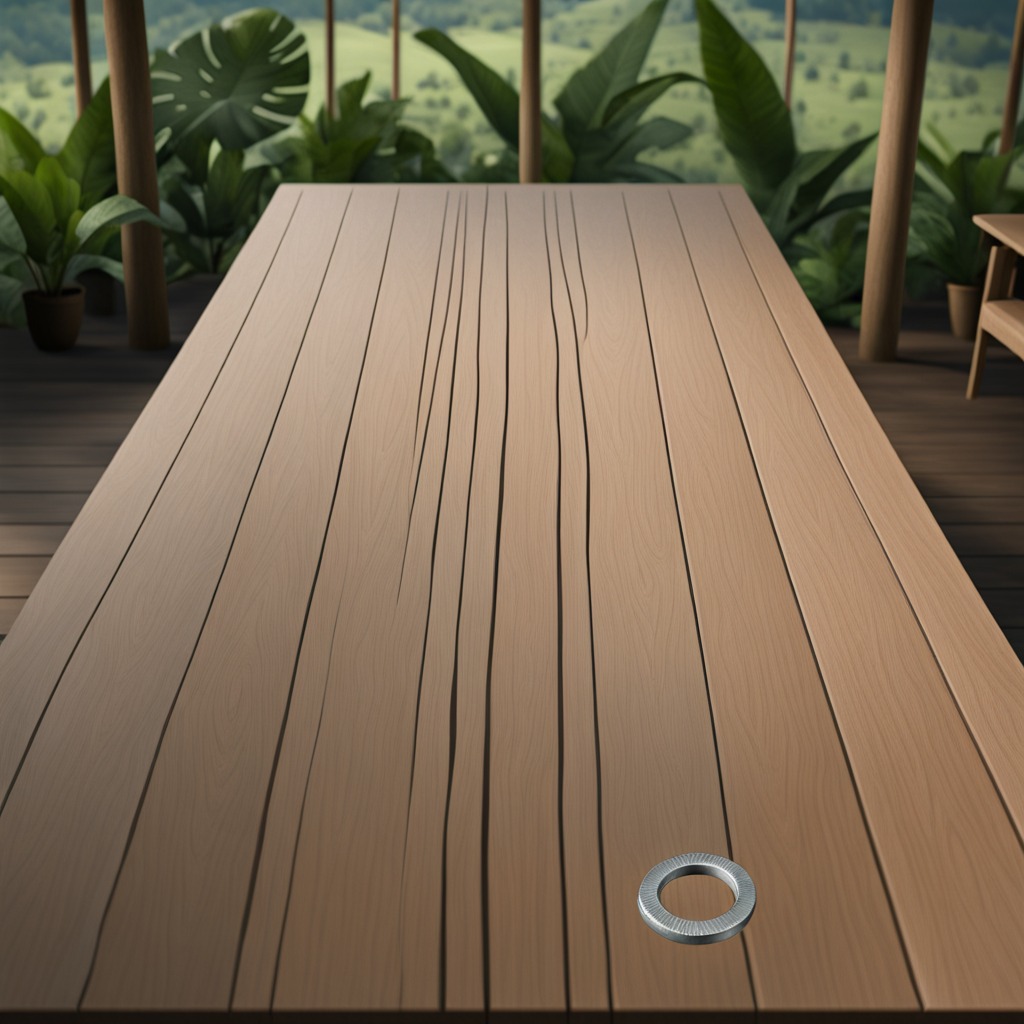
A flat metal washer lying on a wooden table inside a jungle field workshop tent humid ambient light worn but